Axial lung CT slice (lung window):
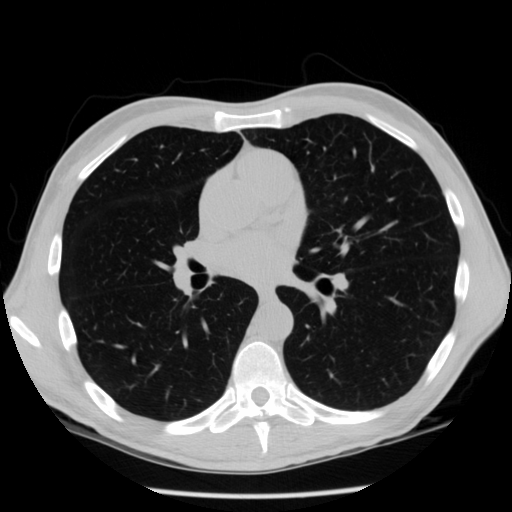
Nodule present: no